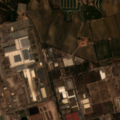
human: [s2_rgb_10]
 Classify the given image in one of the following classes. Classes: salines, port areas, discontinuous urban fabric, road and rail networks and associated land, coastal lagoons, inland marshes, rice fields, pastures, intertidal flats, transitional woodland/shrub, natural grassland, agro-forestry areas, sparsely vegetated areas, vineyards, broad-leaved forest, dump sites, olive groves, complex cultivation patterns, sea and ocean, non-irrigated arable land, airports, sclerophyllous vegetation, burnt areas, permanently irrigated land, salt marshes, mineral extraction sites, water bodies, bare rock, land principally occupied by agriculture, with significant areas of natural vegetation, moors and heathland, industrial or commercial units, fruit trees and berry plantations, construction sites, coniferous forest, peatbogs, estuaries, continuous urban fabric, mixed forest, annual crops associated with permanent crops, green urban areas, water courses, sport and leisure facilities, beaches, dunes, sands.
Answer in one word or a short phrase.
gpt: industrial or commercial units, vineyards, coniferous forest, salines